Current action and preconditions to check: trajectory_clear

Your task: For each precondition in the list above, predict whether it will hold at this action.

Consider the current scene as observed from the mobile robot's camera, and analyze the predicted future states of all dynamic agents (e.g., people, animals, vehicles, or any moving entities) within the NEXT SECOND.

IMPORTANT: Only answer "very likely" if you are absolutely certain—based on strong, clear evidence—that a dynamic agent will violate the precondition in the predicted future state. Do NOT answer "very likely" for unlikely, ambiguous, or low-probability risks.

Ask yourself for each precondition: Is there a high probability, with clear and convincing evidence, that the predicted future states of any dynamic agent will interfere with the predicted future state of the currently executing action within the NEXT SECOND, causing that precondition to fail?

Assess the risk level based on these predictions. Use "likely" or "very likely" if motions create a clear risk of interference.

Use "neutral" or "improbable" if agents are nearby but their predicted paths are clearly diverging or non-conflicting.

Failure Risk Categories: "very improbable", "improbable", "neutral", "likely", "very likely"

Answer Format: Output ONLY the probability_of_failure value from these categories: "very improbable", "improbable", "neutral", "likely", "very likely"

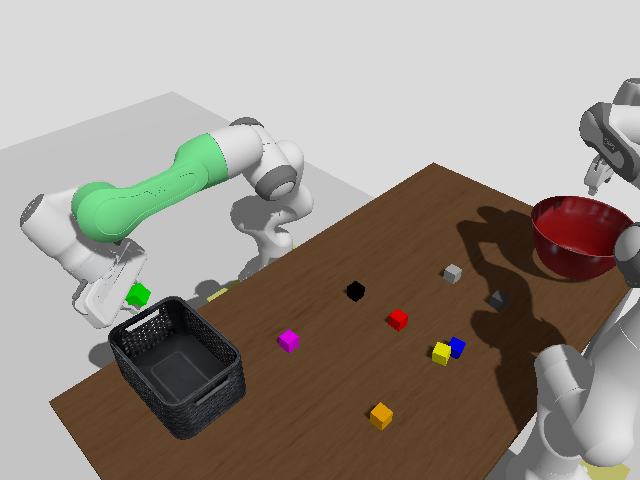

Answer: very improbable